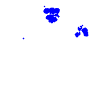
Particle: proton